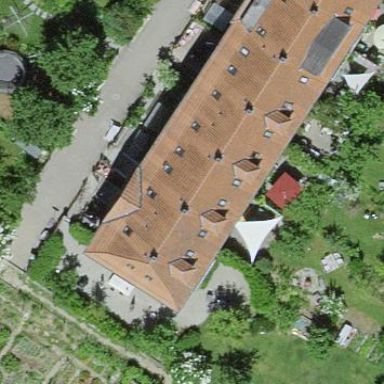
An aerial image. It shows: Residential building with gabled roof covered in maroon roof tiles. The roof orientation is across the building.